Question: I configure eclipse Helios Service Release 2 , eclipse properly download and configure ADT and SDK,I import my old project into newly configured development environment,its showing no error . In an activity I'm creating object of another class that giving me an exception as "VerifyError" , I check my JDK in project and eclipse its 2.2 , I also check my project libraries that also have the "Android.jar" , but don't know what I'm doing wrong ,I'm facing this type of problem for the 1st time,When I debug my code and control reached at a line where I am creating object of another class I press f6 it stuck and saying as "No Source Code Found" ,Please guide me where I am coding wrong . . .
I'll be thankful,for detail of error see attachment image . . .
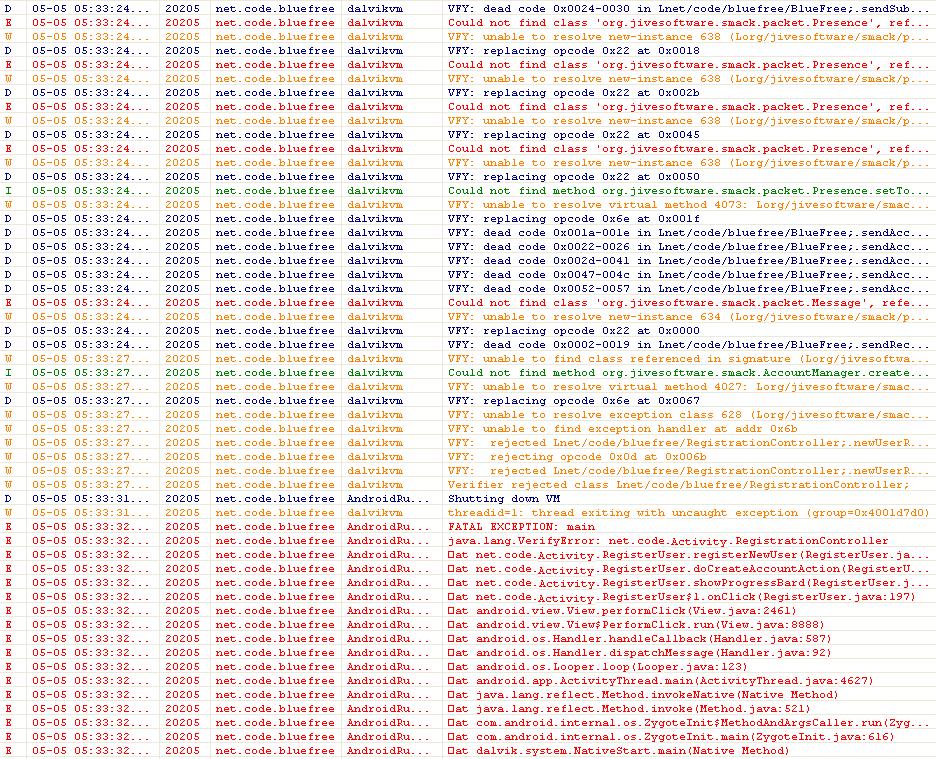
Answer: I had a similar issue with my projects after doing the Android ADT , and Java updates.
Try these steps:
1. Remove links to your external libraries in your Android project.
2. Move all your external libraries (including Google Ad libraries) to \libs folder inside your Android project.
3. Re-link your libraries, that now exist in the Project\libs directory.
Hopefully this will help.